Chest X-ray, AP view. Patient: 34 years old, sex M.
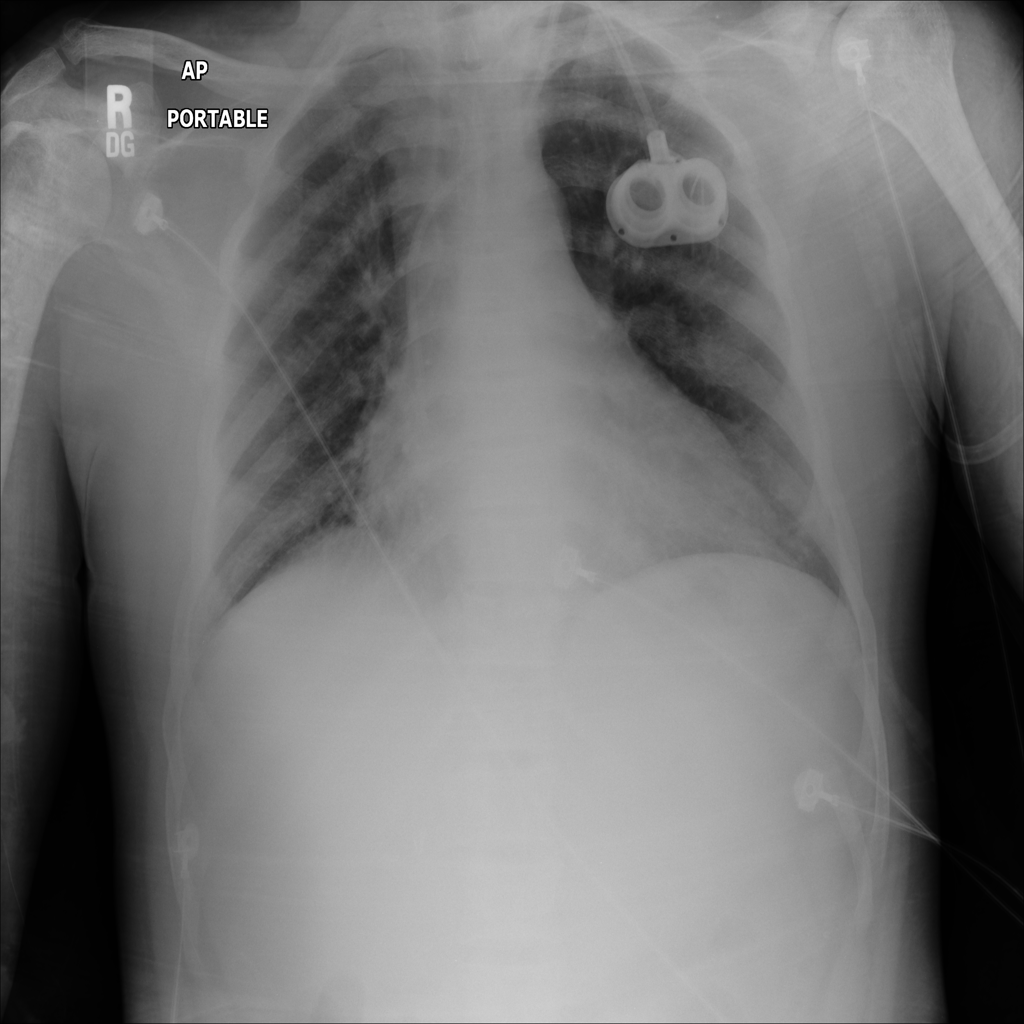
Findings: No Finding